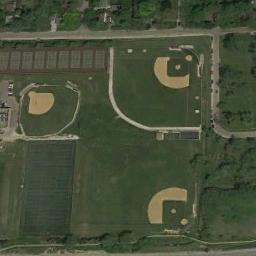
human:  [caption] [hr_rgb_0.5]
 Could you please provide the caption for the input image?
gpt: This picture contains five baseball fields .

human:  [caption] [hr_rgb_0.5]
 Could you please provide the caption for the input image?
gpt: There are three baseball diamonds covered with trees by the road .

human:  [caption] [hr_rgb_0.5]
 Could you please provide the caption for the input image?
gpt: There are three baseball diamonds in the grass next to the houses and the parking lot .

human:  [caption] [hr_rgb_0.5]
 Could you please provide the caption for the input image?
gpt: Three baseball diamonds of different sizes on the lawn with some trees and some sport areas beside .

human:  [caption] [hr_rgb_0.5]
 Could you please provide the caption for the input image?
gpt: Many trees are beside the three baseball diamonds .